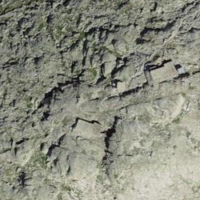
EUNIS habitat code: 48
Species observed at this site:
Silene acaulis